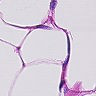
Metastatic tissue present: no